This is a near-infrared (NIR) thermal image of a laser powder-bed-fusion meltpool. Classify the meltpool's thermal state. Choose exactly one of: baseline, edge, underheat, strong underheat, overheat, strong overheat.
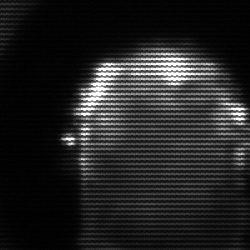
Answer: baseline